Question: I am creating a dashboard using <URL>.
I need to access the Google analytics data such as page views etc. where I will run some queries shown <URL>.
Is there a way to access my Google analytics data without this consent page appearing?

I am using the <URL> api.
I found <URL> where someone mentions using a service account. But I can't find anyway to get this working in JavaScript.
Any help would be great!
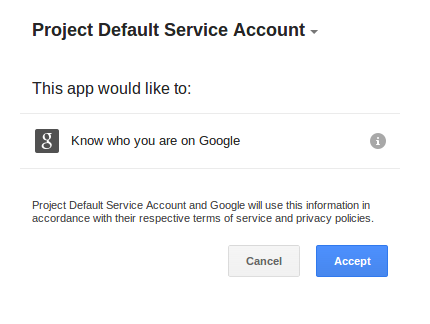
Answer: <URL>
First you need to create a Google console account at <URL>.
- - - - -
<URL>
- <URL>-
Use this code:
'''
var fs = require('fs'),
crypto = require('crypto'),
request = require('request'); // This is an external module (https://github.com/mikeal/request)
var authHeader = {
'alg': 'RS256',
'typ': 'JWT'
},
authClaimSet = {
'iss': '#######SERVICE ACCOUNT EMAIL GOES HERE#######', // Service account email
'scope': 'https://www.googleapis.com/auth/analytics.readonly', // We MUST tell them we just want to read data
'aud': 'https://accounts.google.com/o/oauth2/token'
},
SIGNATURE_ALGORITHM = 'RSA-SHA256',
SIGNATURE_ENCODE_METHOD = 'base64',
GA_KEY_PATH = '#######DIRECTORY TO YOUR .PEM KEY#######', //finds current directory then appends private key to the directory
gaKey;
function urlEscape(source) {
return source.replace(/\+/g, '-').replace(/\//g, '_').replace(/\=+$/, '');
}
function base64Encode(obj) {
var encoded = new Buffer(JSON.stringify(obj), 'utf8').toString('base64');
return urlEscape(encoded);
}
function readPrivateKey() {
if (!gaKey) {
gaKey = fs.readFileSync(GA_KEY_PATH, 'utf8');
}
return gaKey;
}
var authorize = function(callback) {
var self = this,
now = parseInt(Date.now() / 1000, 10), // Google wants us to use seconds
cipher,
signatureInput,
signatureKey = readPrivateKey(),
signature,
jwt;
// Setup time values
authClaimSet.iat = now;
authClaimSet.exp = now + 60; // Token valid for one minute
// Setup JWT source
signatureInput = base64Encode(authHeader) + '.' + base64Encode(authClaimSet);
// Generate JWT
cipher = crypto.createSign('RSA-SHA256');
cipher.update(signatureInput);
signature = cipher.sign(signatureKey, 'base64');
jwt = signatureInput + '.' + urlEscape(signature);
// Send request to authorize this application
request({
method: 'POST',
headers: {
'Content-Type': 'application/x-www-form-urlencoded'
},
uri: 'https://accounts.google.com/o/oauth2/token',
body: 'grant_type=' + escape('urn:ietf:params:oauth:grant-type:jwt-bearer') +
'&assertion=' + jwt
}, function(error, response, body) {
if (error) {
console.log(error);
callback(new Error(error));
} else {
var gaResult = JSON.parse(body);
if (gaResult.error) {
callback(new Error(gaResult.error));
} else {
callback(null, gaResult.access_token);
console.log(gaResult);
console.log("Authorized");
###########IF IT REACHES THIS STAGE THE ACCOUNT HAS BEEN AUTHORIZED##############
}
}
});
};
var request = require('request'),
qs = require('querystring');
authorize(function(err, token) {
if (!err) {
// Query the number of total visits for a month
############requestConfig################
var requestConfig = {
'ids': 'ga:#######PROJECT ID GOES HERE#######',
'dimensions': 'ga:country',
'metrics': 'ga:users',
'sort': '-ga:users',
'start-date': '2014-04-08',
'end-date': '2014-04-22',
'max-results': '10'
};
request({
method: 'GET',
headers: {
'Authorization': 'Bearer ' + token // Here is where we use the auth token
},
uri: 'https://www.googleapis.com/analytics/v3/data/ga?' + qs.stringify(requestConfig)
}, function(error, resp, body) {
console.log(body);
var data = JSON.parse(body);
console.log(data);
});
}
});
'''
You can Google analytics data by changing the requestConfig. I used this Google Analytics Query tool to help me: <URL>
The data should then be outputted in the console.
Hope this helps :)